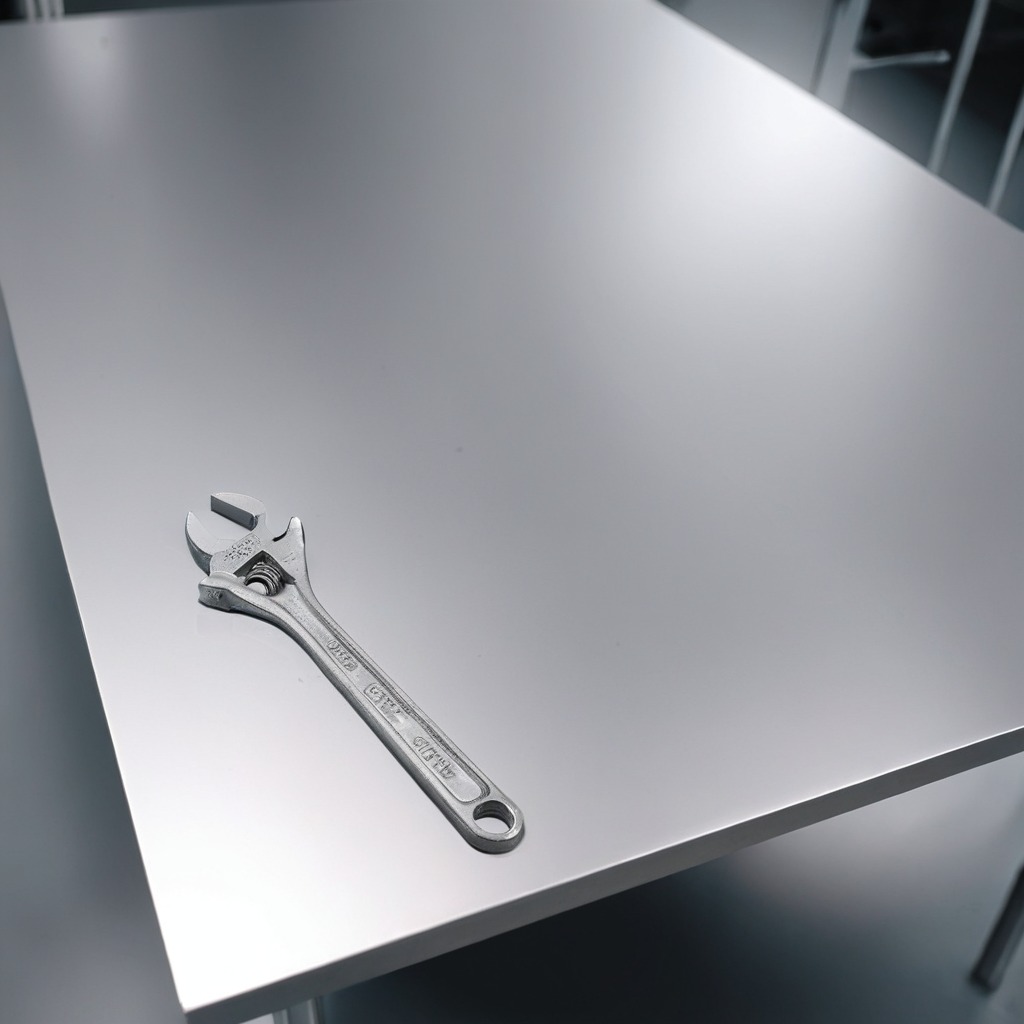
An wrench lies on a stainless steel table in a high-end prototyping lab.